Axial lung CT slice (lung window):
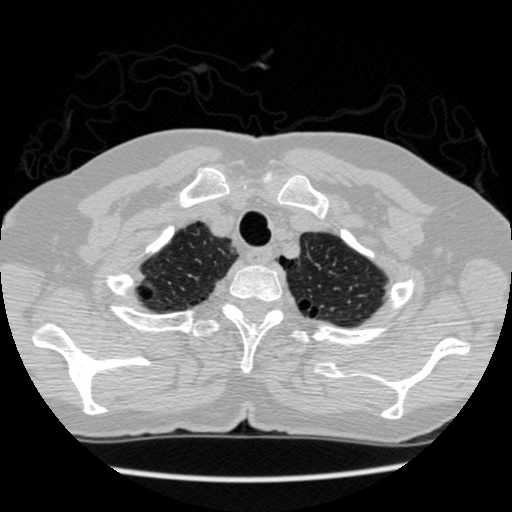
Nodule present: no